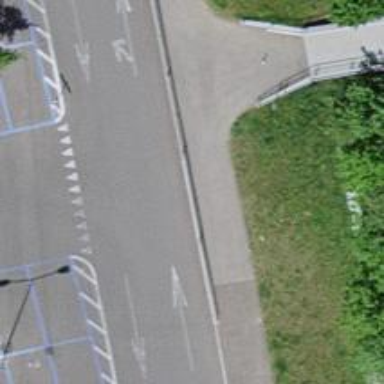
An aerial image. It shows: Asphalt parking aisle road for service vehicles.